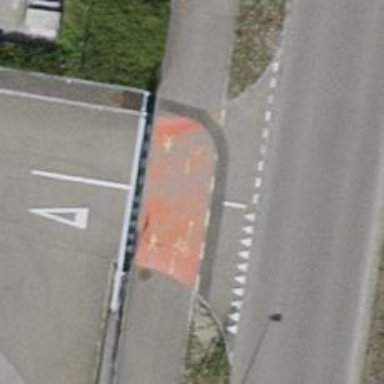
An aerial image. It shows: Uncontrolled crossing with surface markings on the road.